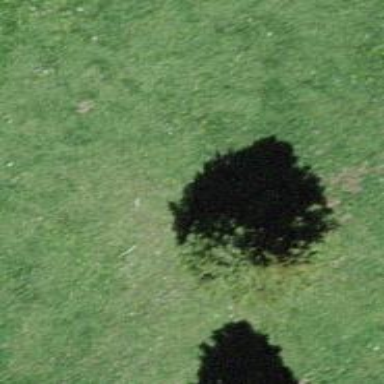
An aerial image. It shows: Needle-leaved tree in nature.